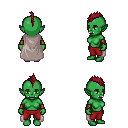
a pixel art fantasy rpg character, female body template, orc, green skin, gray cape, red pants, brunette mohawk hairstyle, leather bracers, four views (front, back, left, right), 2x2 character sprite sheet, small pixel art, hard edges, no anti-aliasing